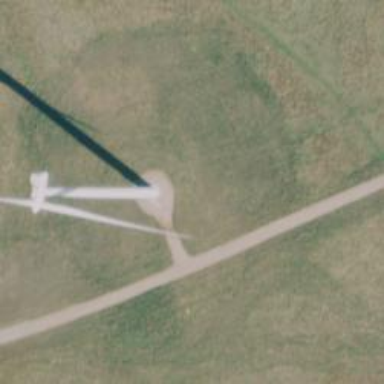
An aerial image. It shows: Wind generator using wind turbines of horizontal axis.